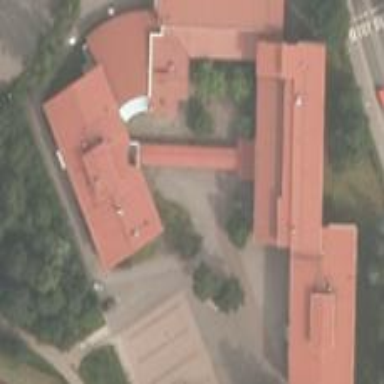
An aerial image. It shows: School building with gabled roof.